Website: bh-photo
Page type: address-validator
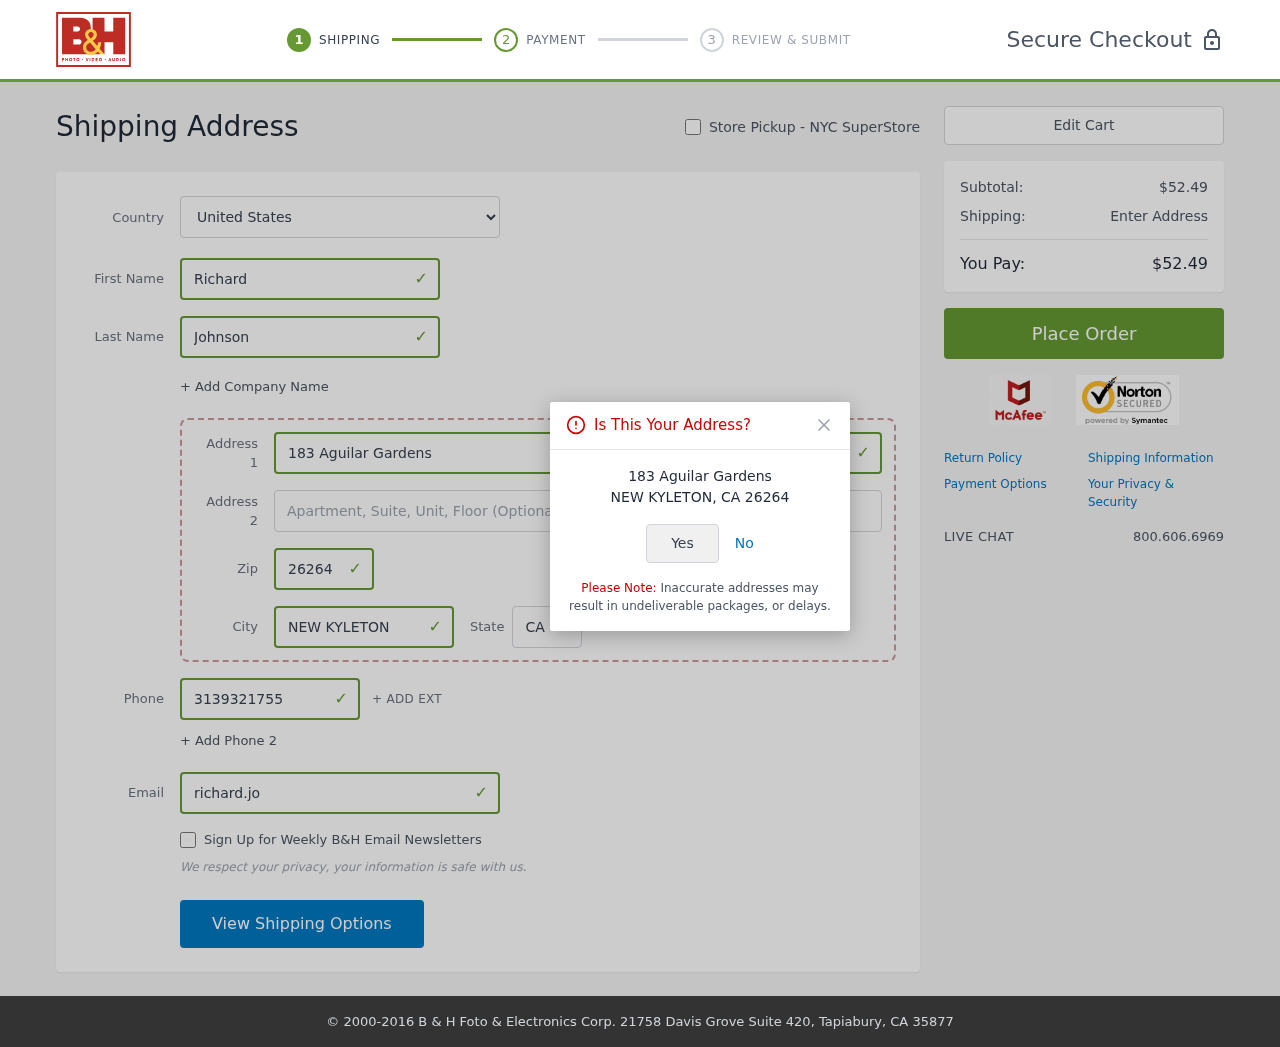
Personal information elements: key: PII_CITY
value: New Kyleton
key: PII_COUNTRY
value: United States
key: PII_EMAIL
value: richard.johnson@yahoo.com
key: PII_FIRSTNAME
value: Richard
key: PII_LASTNAME
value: Johnson
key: PII_PHONE
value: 3139321755
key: PII_POSTCODE
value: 26264
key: PII_STATE_ABBR
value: CA
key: PII_STREET
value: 183 Aguilar Gardens
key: PII_CITY_CONFIRM
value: NEW KYLETON
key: PII_POSTCODE_FULL
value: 26264
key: PII_POSTCODE_NUMERIC
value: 26264
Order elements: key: ORDER_SUBTOTAL
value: $52.49
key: ORDER_TOTAL
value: $52.49